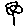
Label: flower